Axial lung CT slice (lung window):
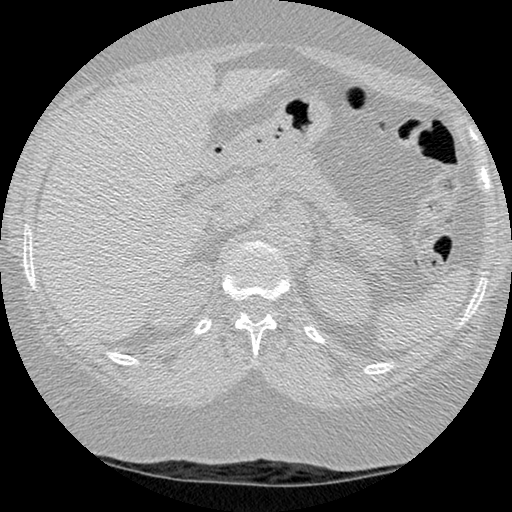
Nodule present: no